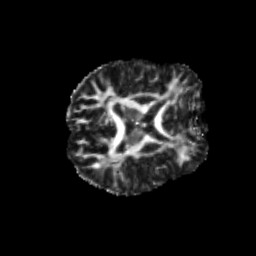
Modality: FA
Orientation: axial
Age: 19
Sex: male
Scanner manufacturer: siemens
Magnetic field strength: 3 T
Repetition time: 3.5 s
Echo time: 0.104 s